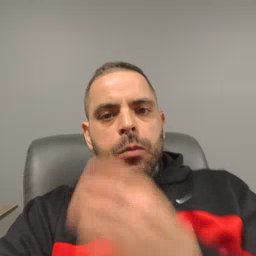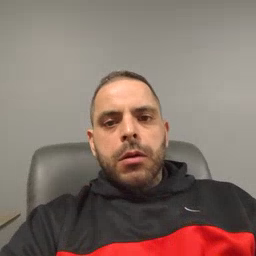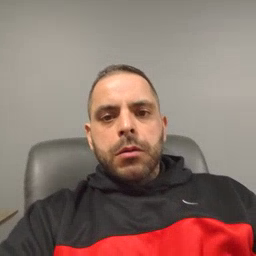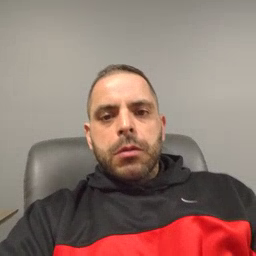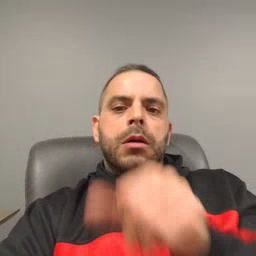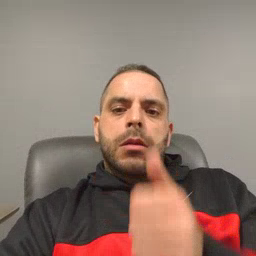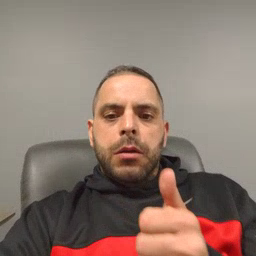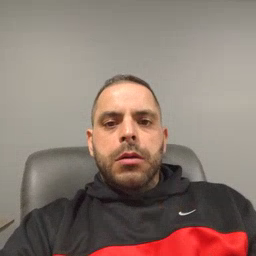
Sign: another